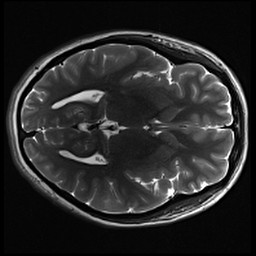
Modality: inplaneT2
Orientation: axial